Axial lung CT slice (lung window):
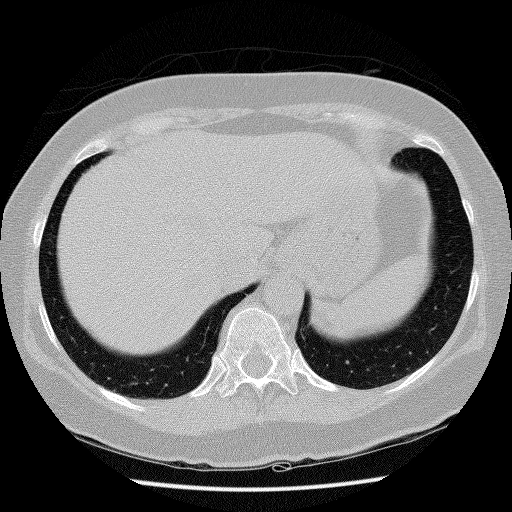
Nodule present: no